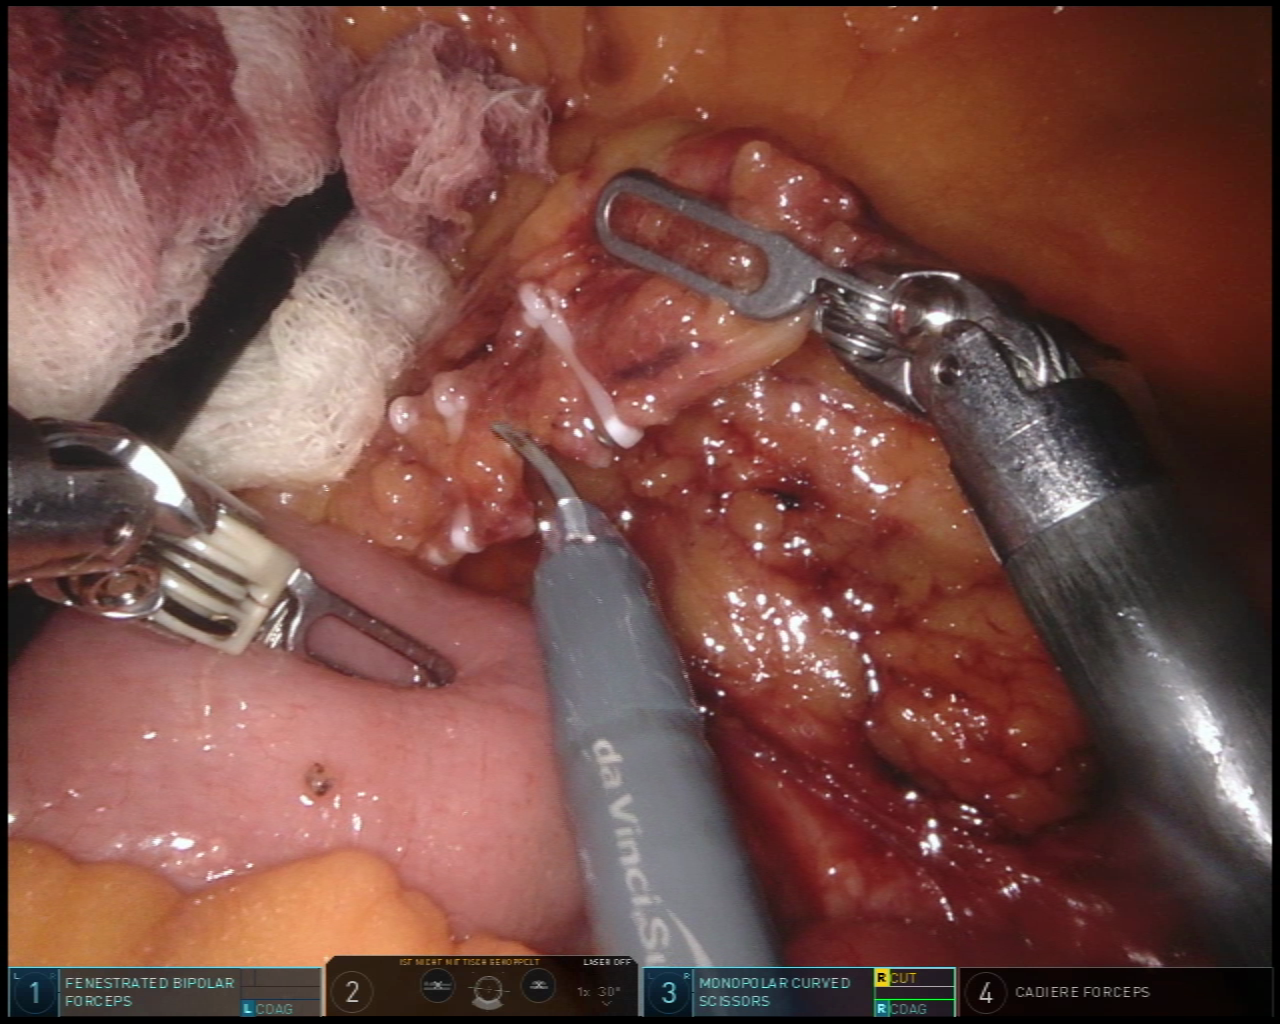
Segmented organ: small_intestine
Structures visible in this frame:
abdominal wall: no
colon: no
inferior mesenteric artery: no
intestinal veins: no
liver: no
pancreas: no
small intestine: yes
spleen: no
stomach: no
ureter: no
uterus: no
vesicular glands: no